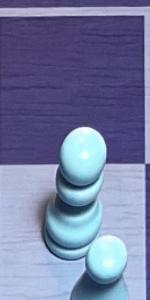
Label: Pawn_White